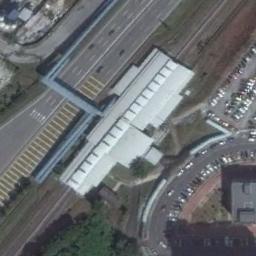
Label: railway_station